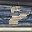
Label: 8